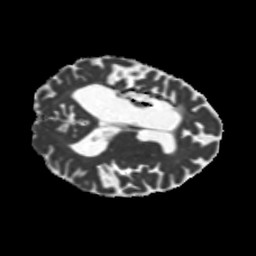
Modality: MD
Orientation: axial
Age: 53
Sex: female
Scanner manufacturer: siemens
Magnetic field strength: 3 T
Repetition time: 5.25 s
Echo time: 0.08 s